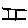
Label: line